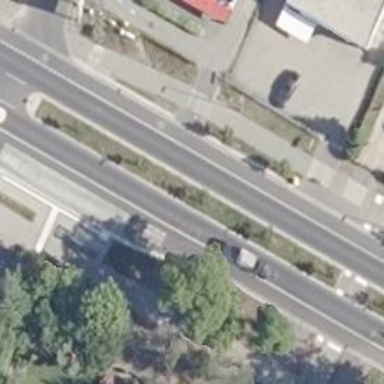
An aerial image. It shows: Secondary road with asphalt surface. There is cycleway on the right shared with buses.